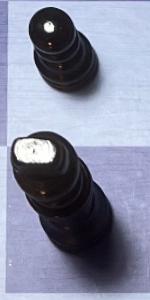
Label: King_Black